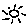
Label: sun